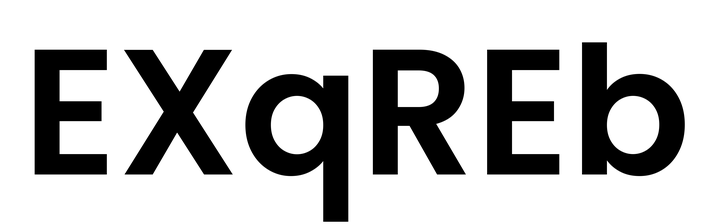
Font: Poppins-SemiBold